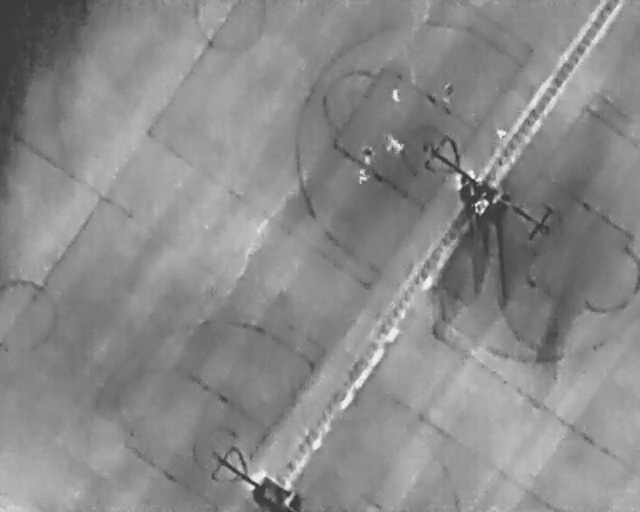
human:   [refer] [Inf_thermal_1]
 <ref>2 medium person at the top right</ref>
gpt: <box>[[68, 16, 71, 18, 2], [77, 24, 79, 27, 2]]</box>